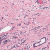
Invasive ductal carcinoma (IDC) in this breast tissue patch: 0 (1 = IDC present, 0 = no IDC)